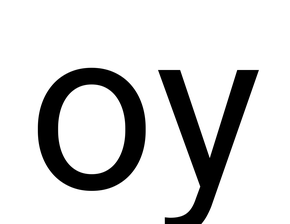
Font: Roboto_Regular